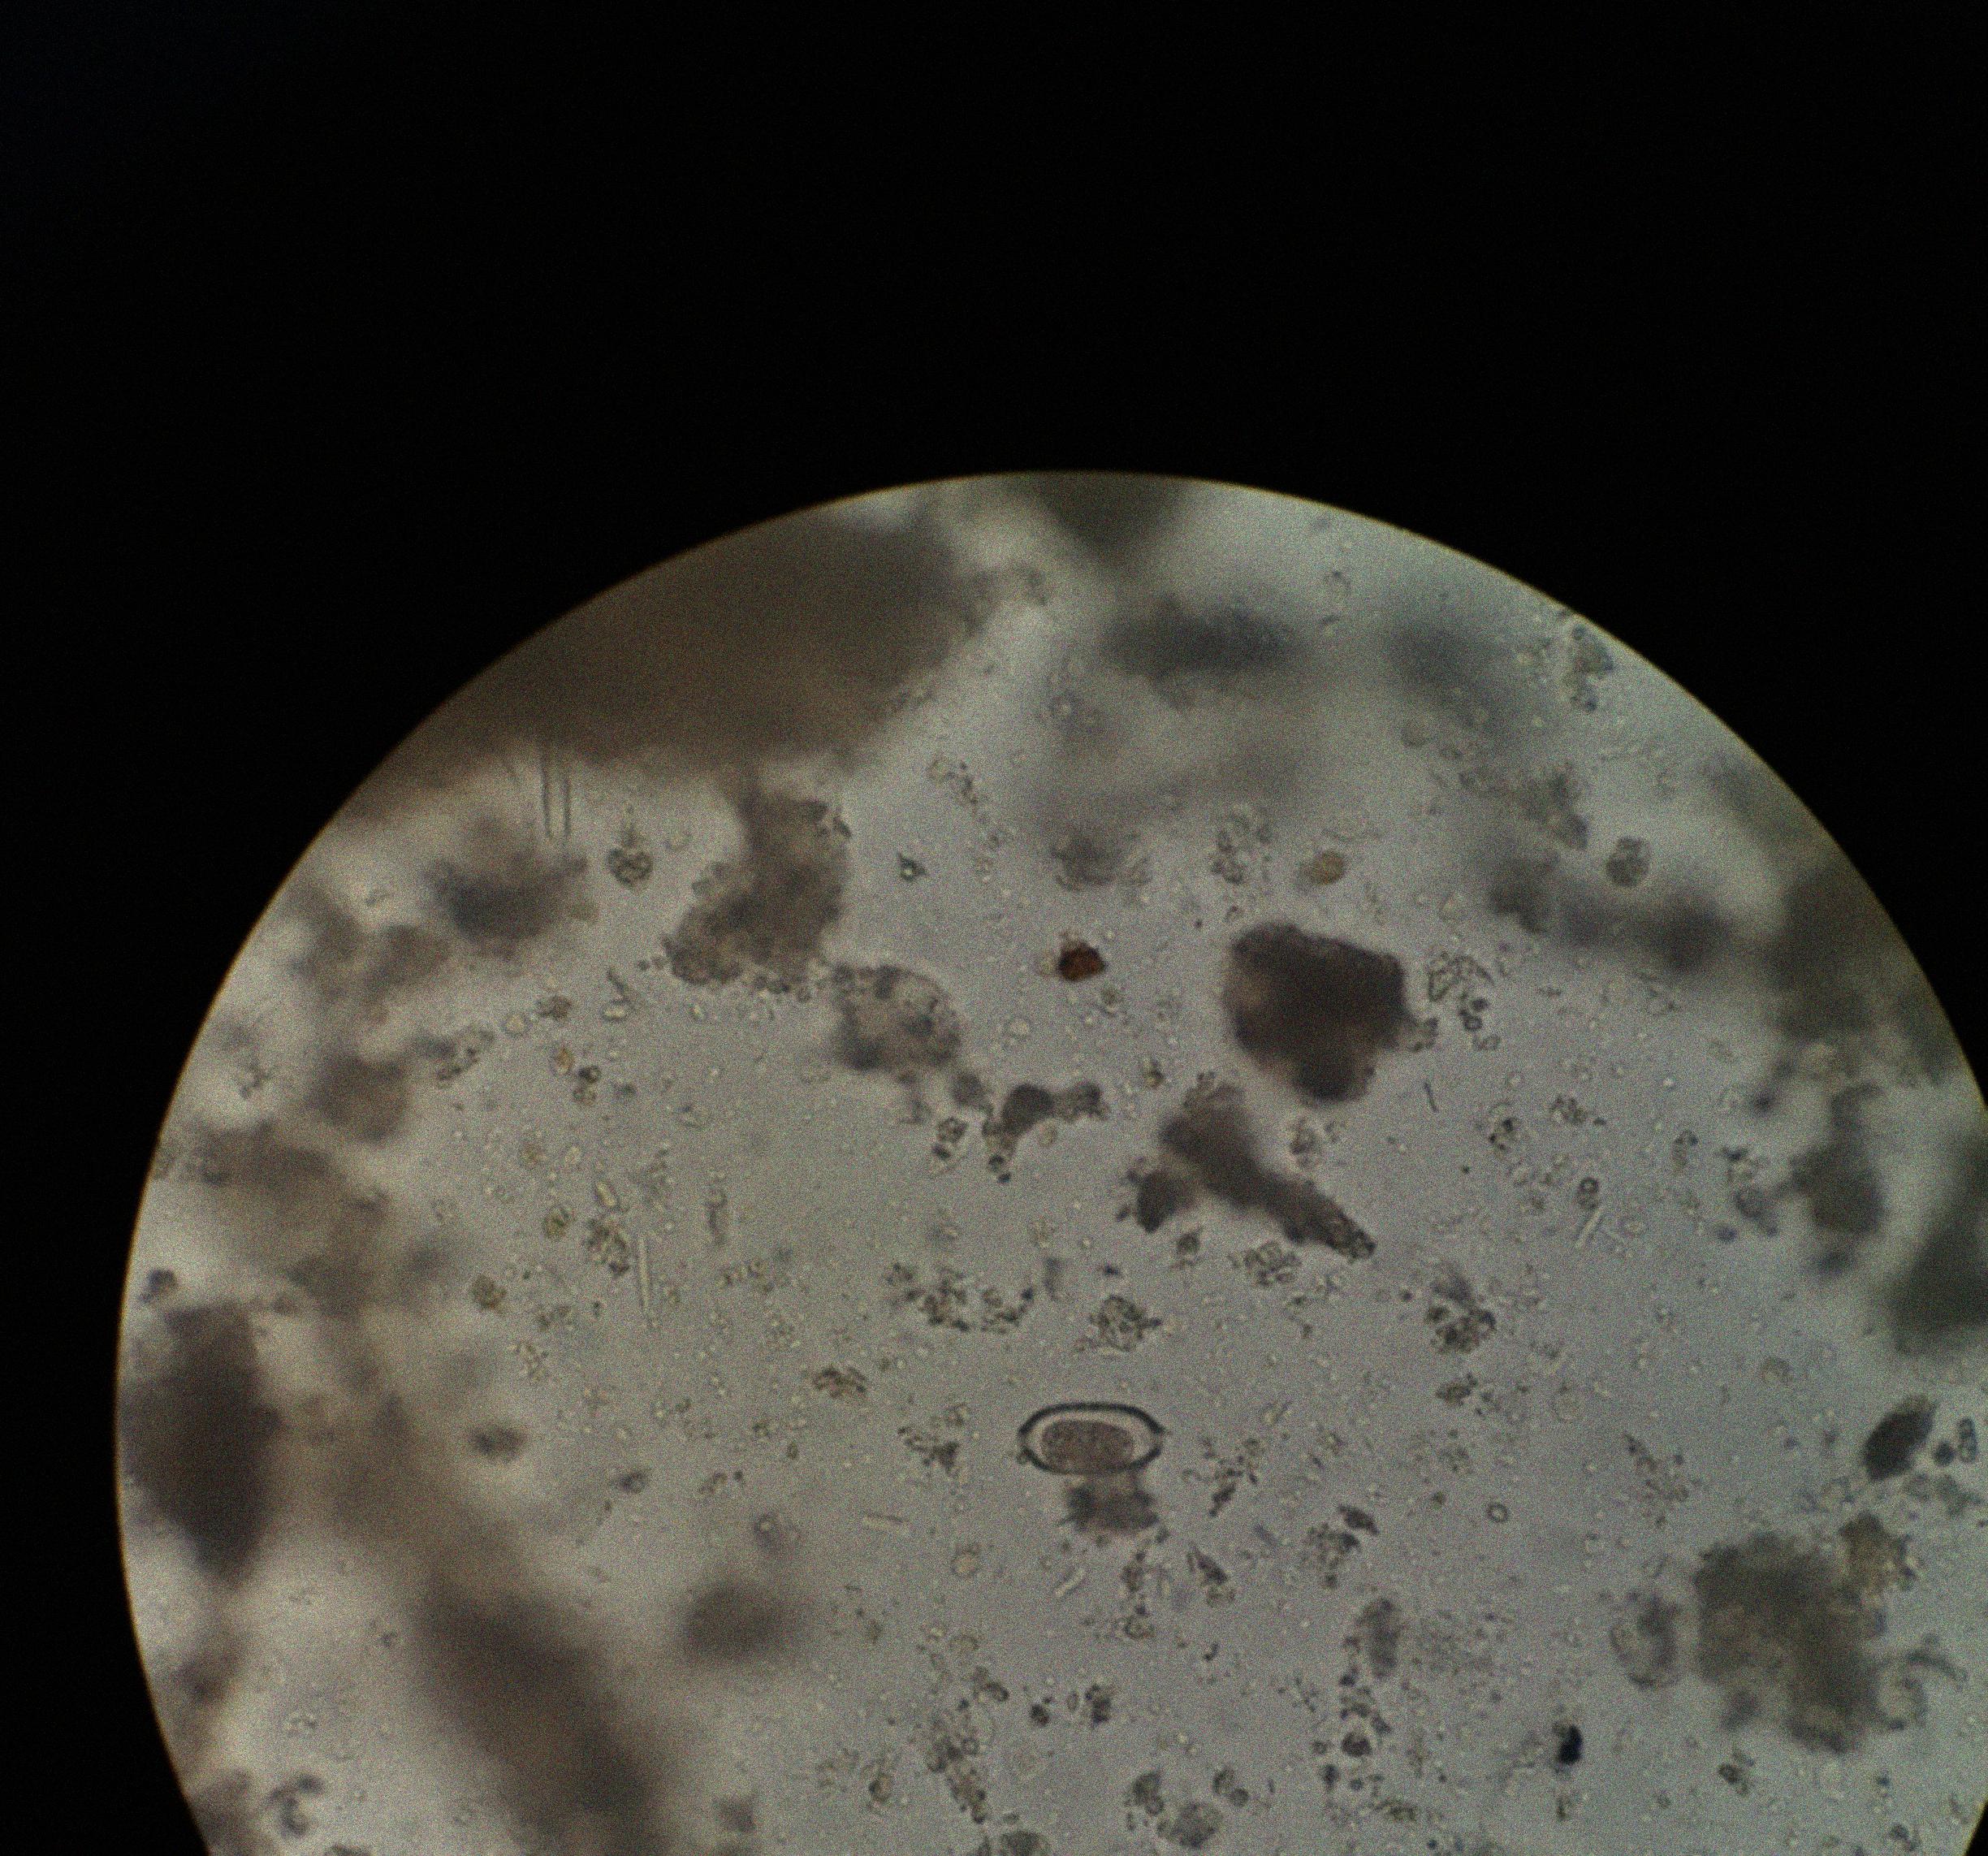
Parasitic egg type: Capillaria philippinensis